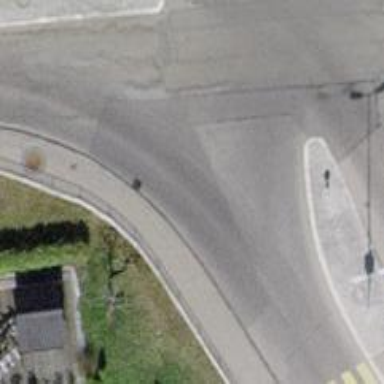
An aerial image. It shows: Asphalt sidewalk.